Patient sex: M
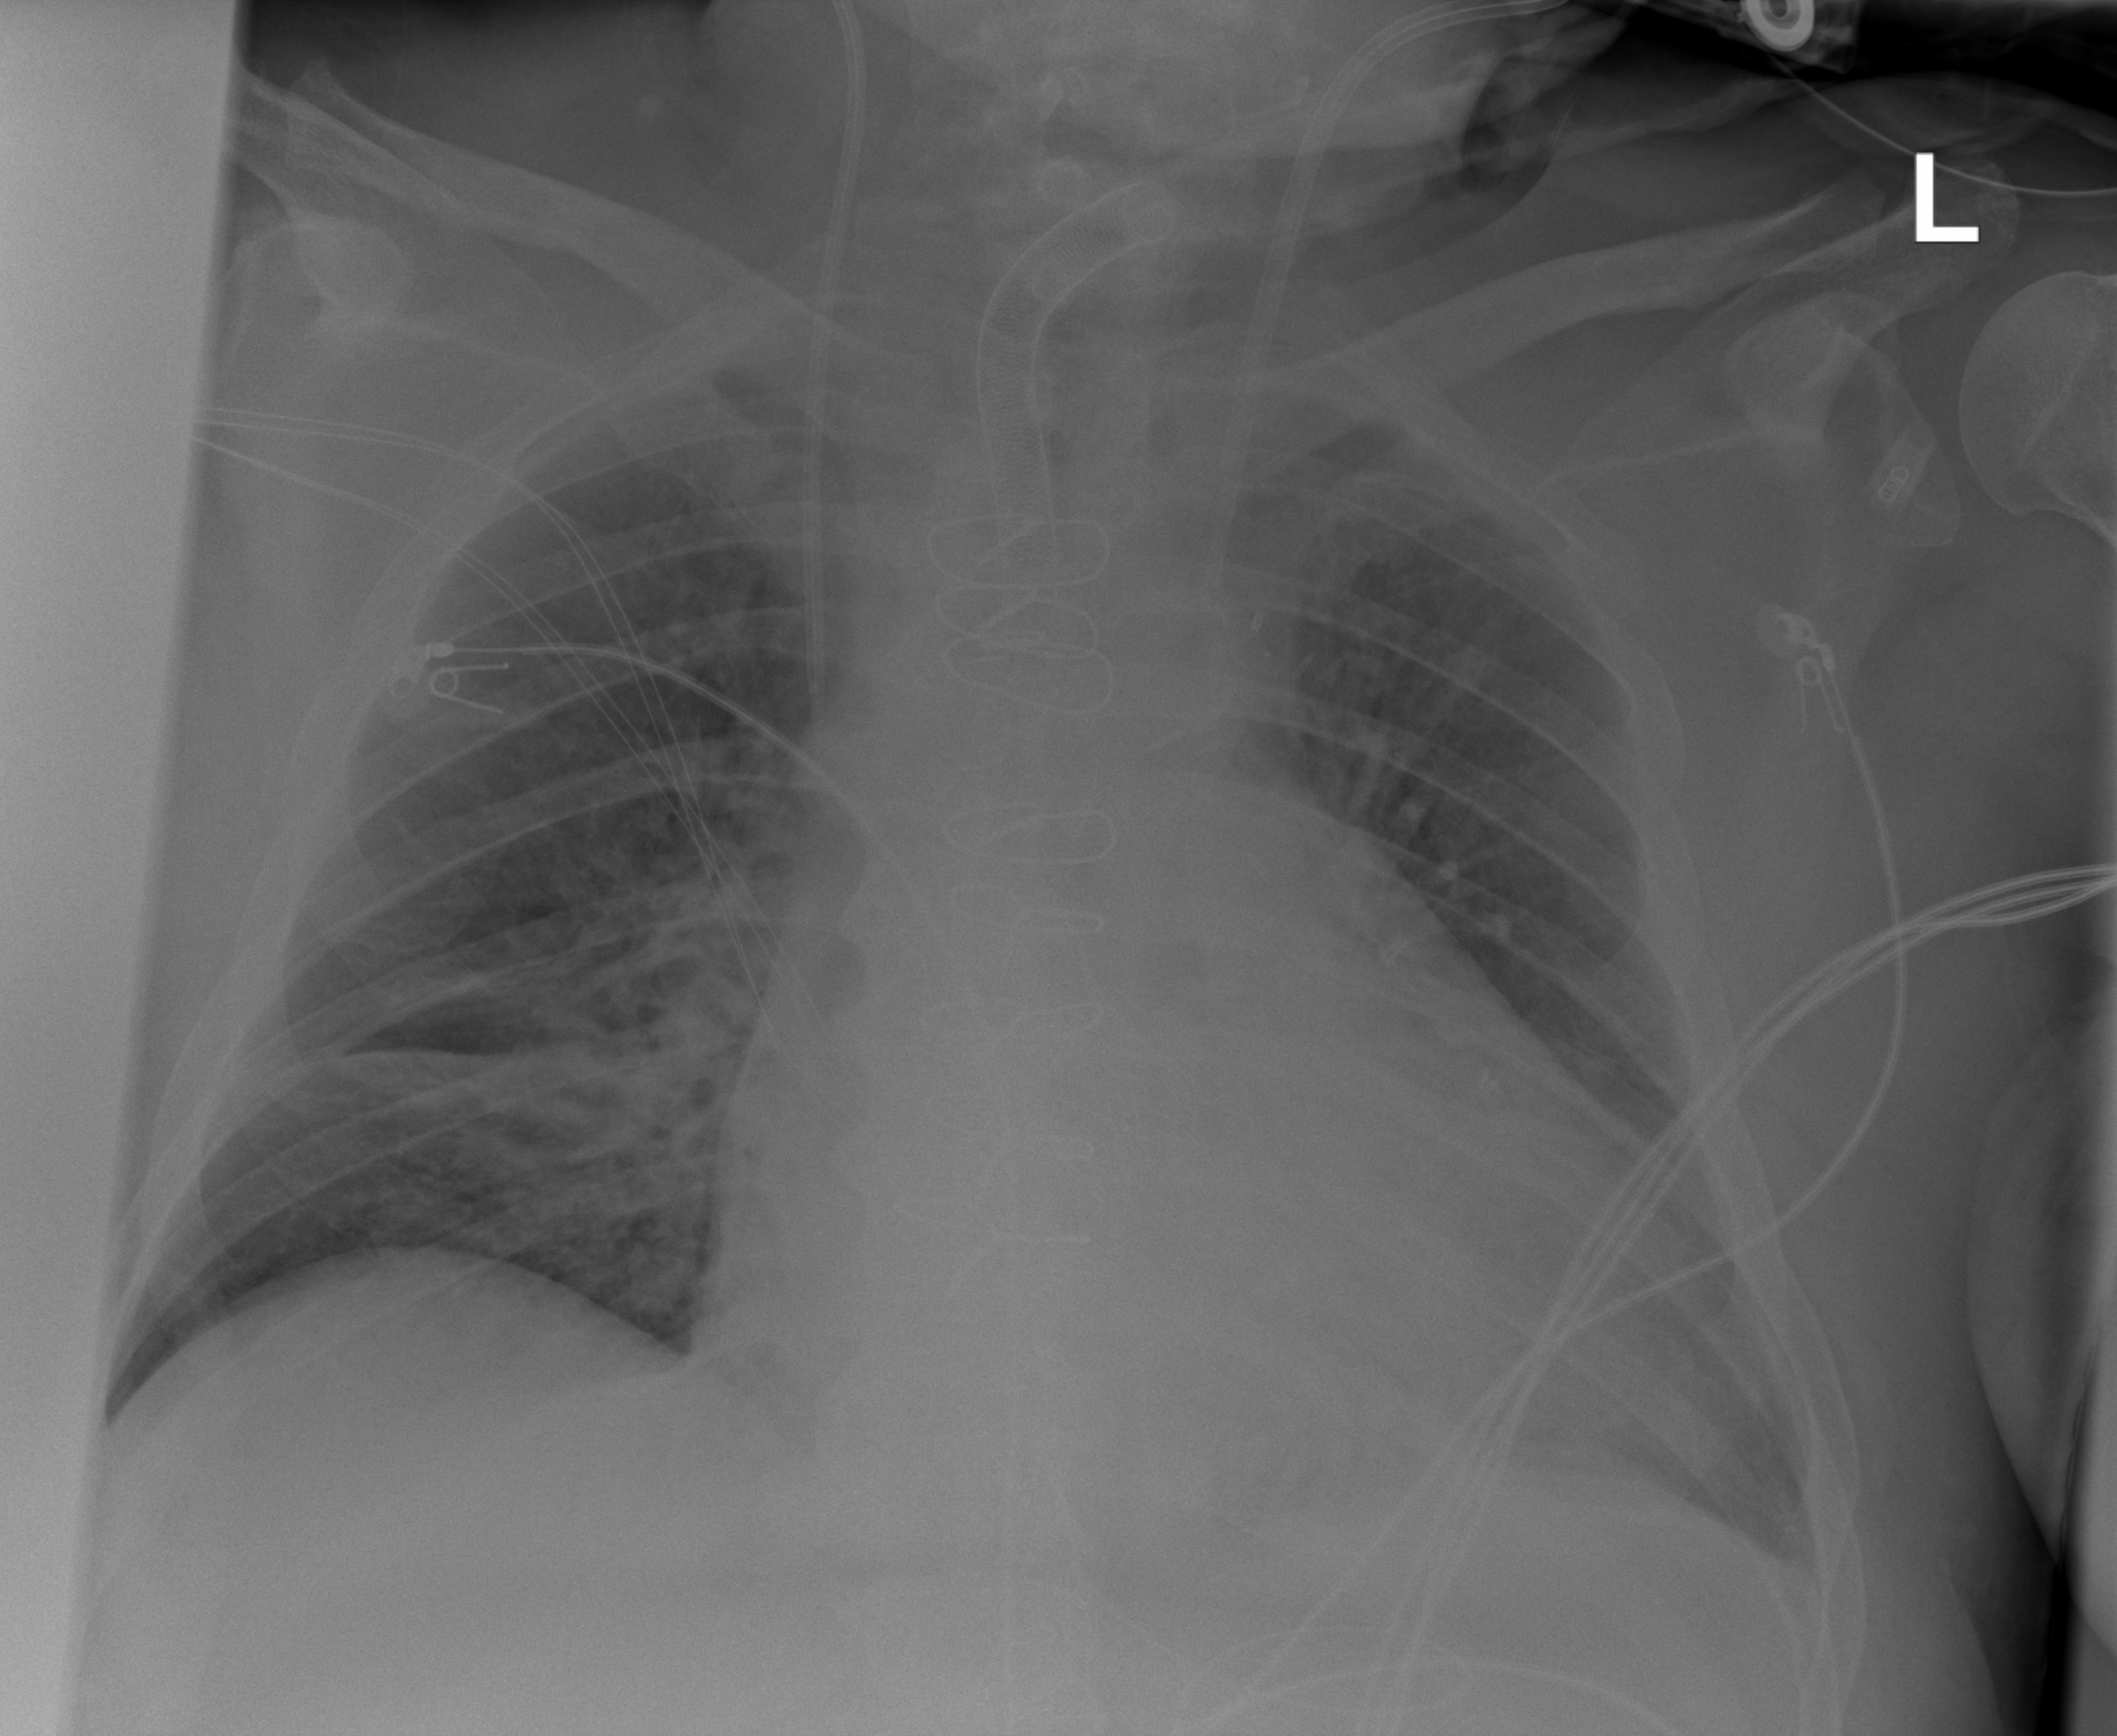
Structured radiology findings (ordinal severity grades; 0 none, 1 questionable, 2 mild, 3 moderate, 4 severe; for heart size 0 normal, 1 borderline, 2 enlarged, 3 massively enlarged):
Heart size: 2
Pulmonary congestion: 2
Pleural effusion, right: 0
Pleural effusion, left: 0
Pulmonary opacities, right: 2
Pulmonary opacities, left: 0
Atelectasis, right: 2
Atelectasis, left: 2